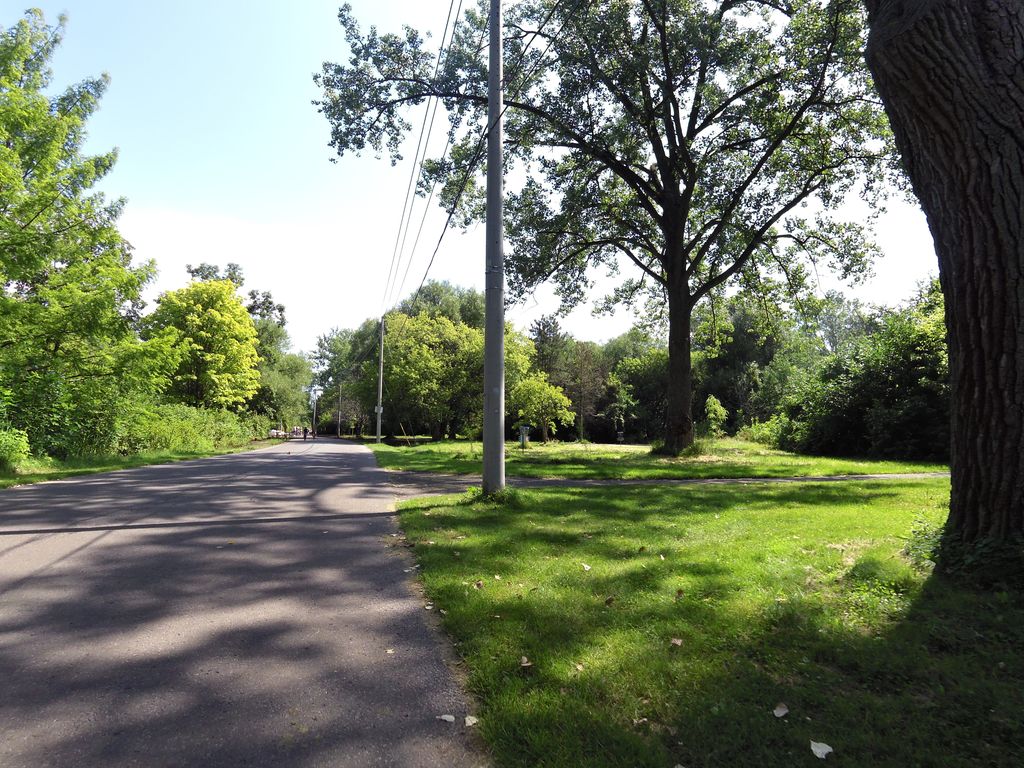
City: toronto